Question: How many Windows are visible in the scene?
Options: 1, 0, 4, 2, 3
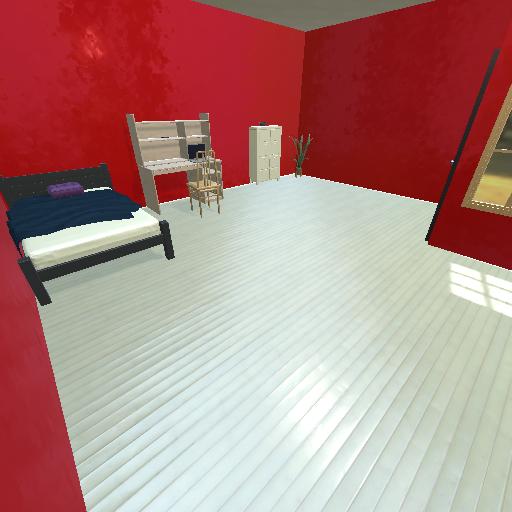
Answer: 1